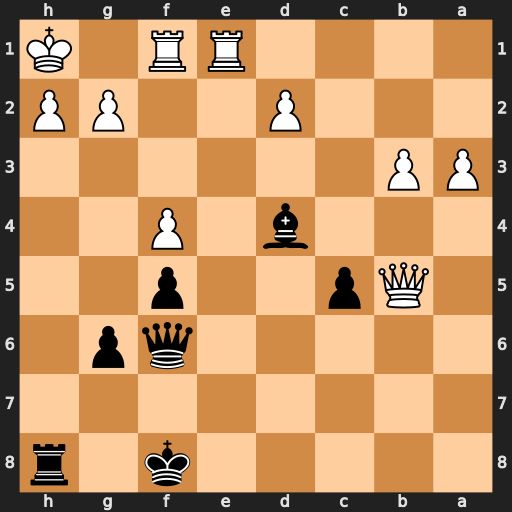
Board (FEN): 5k1r/8/5qp1/1Qp2p2/3b1P2/PP6/3P2PP/4RR1K
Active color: b
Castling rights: -
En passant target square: -
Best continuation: Rxh2+ Kxh2 Qh4#